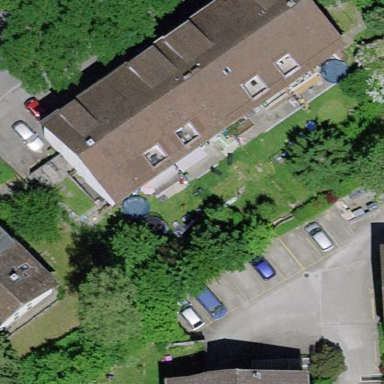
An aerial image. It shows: Residential building with gabled roof.